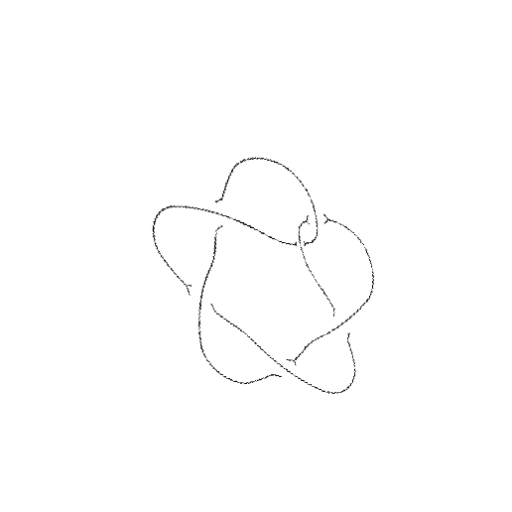
Crossing number: 6